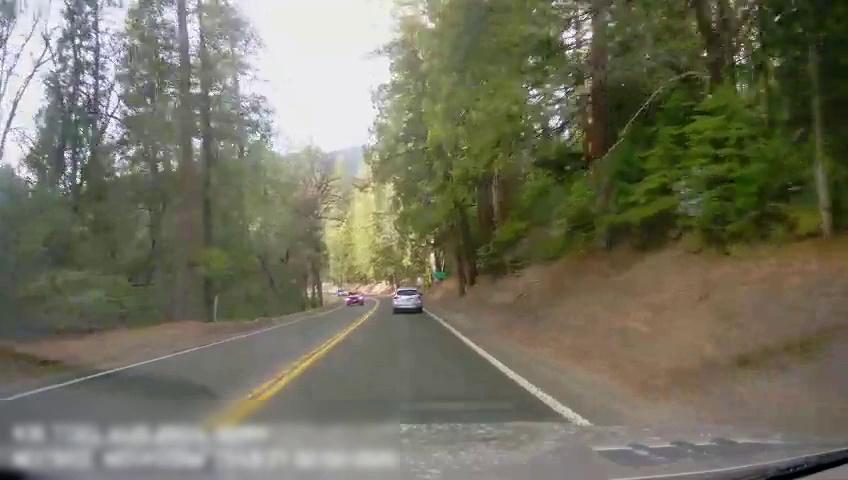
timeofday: Day
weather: Sunny
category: Drivable Space
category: Vehicles | SUV
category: Vehicles | Car
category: Lanes | Opposite Lane
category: Lanes | Current Lane
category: Lanes | Current Lane
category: Lanes | Current Lane
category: Traffic | Signs